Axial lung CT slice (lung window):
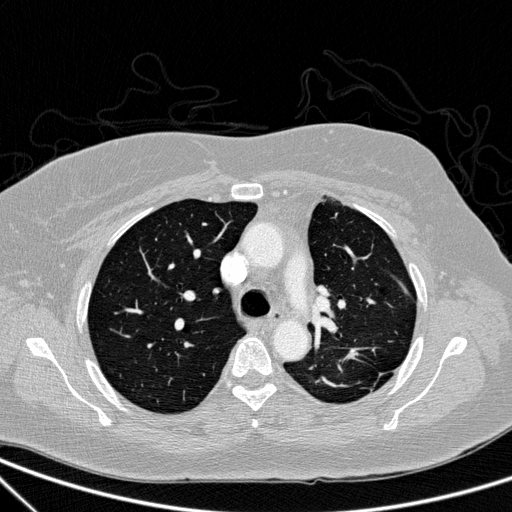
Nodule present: no